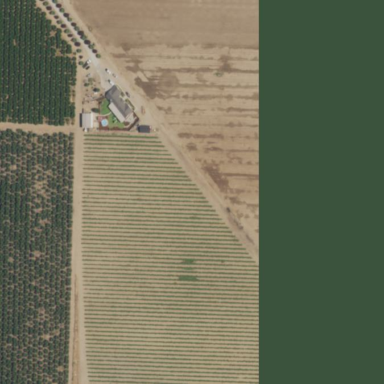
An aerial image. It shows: Agricultural property featuring vineyard.